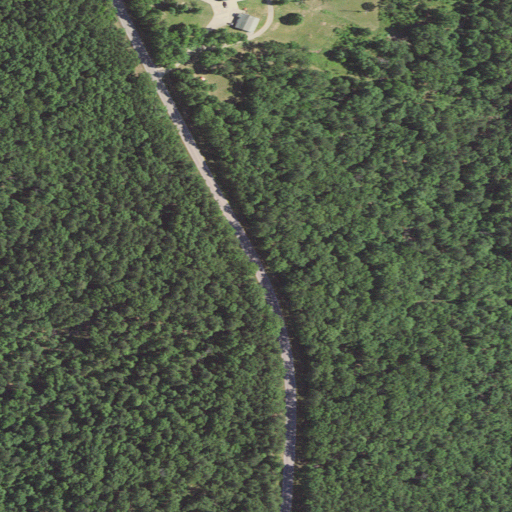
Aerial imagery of ridge(s) in Missouri named Elmo Ridge containing deciduous forest, open development, evergreen forest, shrub, low intensity development, grassland, mixed forest, and medium intensity development